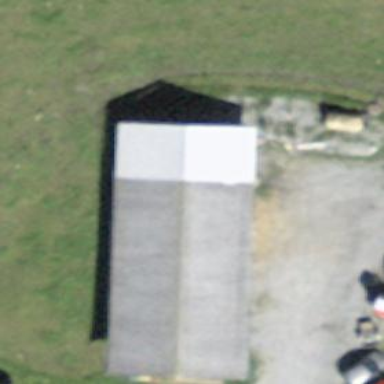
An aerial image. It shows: Shed building.